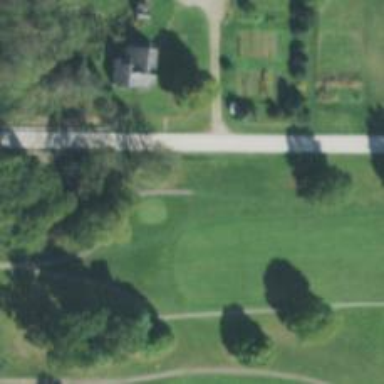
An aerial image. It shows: Footway that doubles as golf path.